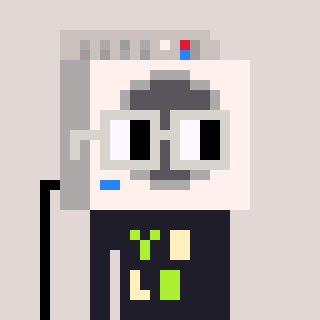
a pixel art character with square light gray glasses, a washing machine-shaped head and a grayscale-colored body on a warm background